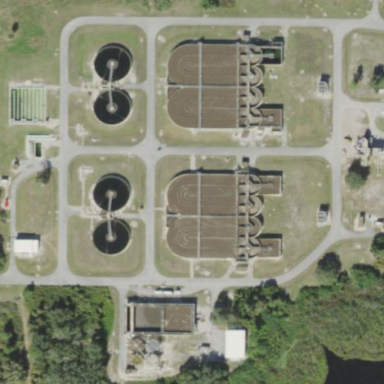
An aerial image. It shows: Wastewater plant.